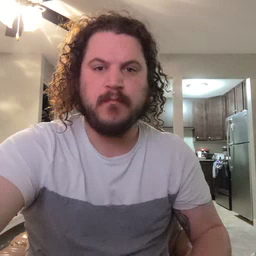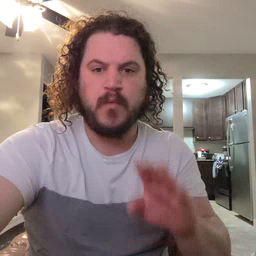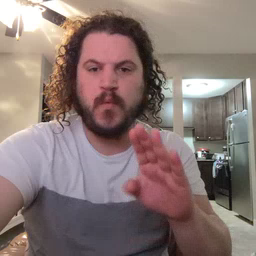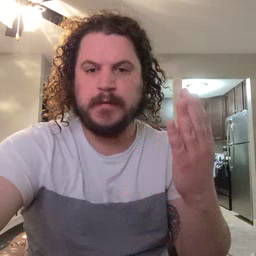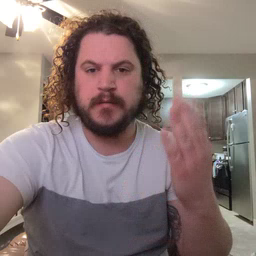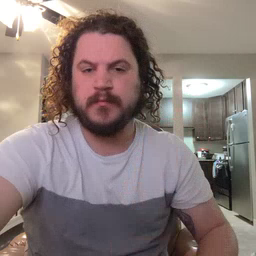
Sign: open